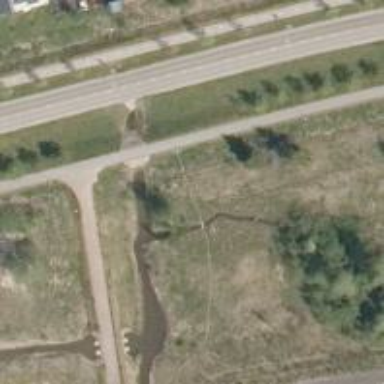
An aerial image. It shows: Path leading to bridge.